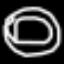
Label: donut